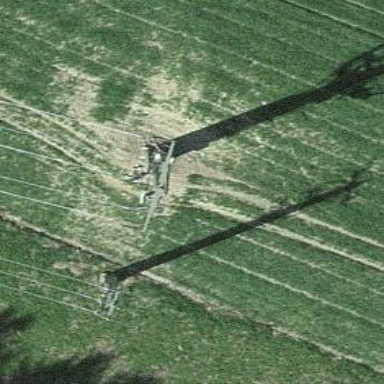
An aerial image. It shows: Three power lines with cables.